Question: I am using 'jqPlot' in my page. I want to use '11 bar graphs' where the bar graph is shown as:
: Shows 'Yes'/'No' with the Dynamic values
: Shows 'Excellent'/'Good'/'Average'/'Poor'/'Very Poor' with the Dynamic values
Each bar graph having dynamic values which are fetched from the database.
'''
[WebMethod, ScriptMethod(ResponseFormat = ResponseFormat.Json)]
public static void FetchGraphData(string questionId)
{
string stQuery = @"SELECT
SUM(RESPONSE2=0) AS OBJECTIVE_CLEAR_NO,
SUM(RESPONSE2=1) AS OBJECTIVE_CLEAR_YES,
SUM(RESPONSE3=0) AS ACTIVE_PARTICIPATION_NO,
SUM(RESPONSE3=1) AS ACTIVE_PARTICIPATION_YES,
SUM(RESPONSE4=0) AS QUESTIONS_ANSWERED_NO,
SUM(RESPONSE4=1) AS QUESTIONS_ANSWERED_YES,
SUM(RESPONSE5=0) AS SPEAKER_INTERACTIVE_NO,
SUM(RESPONSE5=1) AS SPEAKER_INTERACTIVE_YES,
SUM(RESPONSE6=0) AS SESSION_ON_TIME_NO,
SUM(RESPONSE6=1) AS SESSION_ON_TIME_YES,
SUM(RESPONSE14=0) AS SESSION_HELPFUL_NO,
SUM(RESPONSE14=1) AS SESSION_HELPFUL_YES,
SUM(RESPONSE7=1) AS OBJECTIVES_CLARIFIED_EXCELLENT,
SUM(RESPONSE7=2) AS OBJECTIVES_CLARIFIED_GOOD,
SUM(RESPONSE7=3) AS OBJECTIVES_CLARIFIED_AVERAGE,
SUM(RESPONSE7=4) AS OBJECTIVES_CLARIFIED_POOR,
SUM(RESPONSE7=5) AS OBJECTIVES_CLARIFIED_VERY_POOR,
SUM(RESPONSE8=1) AS CONTENT_CLEAR_EXCELLENT,
SUM(RESPONSE8=2) AS CONTENT_CLEAR_GOOD,
SUM(RESPONSE8=3) AS CONTENT_CLEAR_AVERAGE,
SUM(RESPONSE8=4) AS CONTENT_CLEAR_POOR,
SUM(RESPONSE8=5) AS CONTENT_CLEAR_VERY_POOR,
SUM(RESPONSE9=1) AS SPEAKER_LEVEL_INTERACTION_EXCELLENT,
SUM(RESPONSE9=2) AS SPEAKER_LEVEL_INTERACTION_GOOD,
SUM(RESPONSE9=3) AS SPEAKER_LEVEL_INTERACTION_AVERAGE,
SUM(RESPONSE9=4) AS SPEAKER_LEVEL_INTERACTION_POOR,
SUM(RESPONSE9=5) AS SPEAKER_LEVEL_INTERACTION_VERY_POOR,
SUM(RESPONSE10=1) AS UTILIZE_LEARNING_SESSION_EXELLENT,
SUM(RESPONSE10=2) AS UTILIZE_LEARNING_SESSION_GOOD,
SUM(RESPONSE10=3) AS UTILIZE_LEARNING_SESSION_AVERAGE,
SUM(RESPONSE10=4) AS UTILIZE_LEARNING_SESSION_POOR,
SUM(RESPONSE10=5) AS UTILIZE_LEARNING_SESSION_VERY_POOR,
SUM(RESPONSE11=1) AS OVERALL_ABILITY_EXCELLENT,
SUM(RESPONSE11=2) AS OVERALL_ABILITY_GOOD,
SUM(RESPONSE11=3) AS OVERALL_ABILITY_AVERAGE,
SUM(RESPONSE11=4) AS OVERALL_ABILITY_POOR,
SUM(RESPONSE11=5) AS OVERALL_ABILITY_VERY_POOR
FROM
M_CTC_PARTICIPANT_FEEDBACK MCPF
LEFT JOIN
M_CTC_USERS MCU
ON
MCPF.FK_USER_CTC_MAPPING_ID = MCU.PK_ID
LEFT JOIN
M_CTC_INFO MCI
ON
MCI.PK_ID = MCU.FK_CTC_ID
WHERE
MCI.FK_INTERNAL_PRESENTER_ID =
DDLPRESENTERLIST.SELECTEDVALUE ;";
//Some codes need to be added now
}
'''
Please let me know, if simple method can be used or ajax should be used.
(its having static values, Need Dynamic Values from the query):
'''
function bargraph7() {
$.jqplot.config.enablePlugins = true;
// For horizontal bar charts, x an y values must will be "flipped"
// from their vertical bar counterpart.
line1 = [[50, "very_poor"], [100, "poor"], [120, "average"], [135, "good"], [150, "excellent"]];
$.jqplot('chart7', [line1], {
seriesColors: ['#FF0000', '#FF8C00', '#FFFF00', '#32CD32', '#006400'],
seriesDefaults: {
renderer: $.jqplot.BarRenderer,
// Show point labels to the right ('e'ast) of each bar.
// edgeTolerance of -15 allows labels flow outside the grid
// up to 15 pixels. If they flow out more than that, they
// will be hidden.
pointLabels: { show: true, location: 'e' },
// Rotate the bar shadow as if bar is lit from top right.
shadowAngle: 135,
// Here's where we tell the chart it is oriented horizontally.
rendererOptions: {
barDirection: 'horizontal',
barWidth: 11,
// Set varyBarColor to true to use the custom colors on the bars.
varyBarColor: true
}
},
axesDefaults: {
tickOptions: {
fontFamily: 'Georgia',
fontSize: '10pt',
angle: -30
}
},
grid: {
drawGridlines: false,
borderColor: 'transparent',
shadow: false,
drawBorder: false,
shadowColor: 'transparent'
},
axes: {
yaxis: {
renderer: $.jqplot.CategoryAxisRenderer
}
}
});
}
'''
I am using right now the following statement in Page_Load to show this bar graph which is having static values:
'''
Page.ClientScript.RegisterStartupScript(Page.GetType(), "PostbackClick", "bargraph7();", true);
'''

Similarly, I want to use other bar graphs but with dynamic values.
Now please let me know the following:
1) How a single jQuery function can be made common to show all the 11 bar graphs, bar graph id is as chart1, chart2.....chart11?
2) What should I add in jQuery/Codebehind to show the bar graphs having dynamic values?
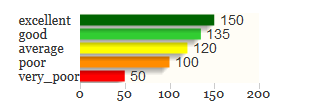
Answer: while you are triggering the method in the 'StatupScript' you can pass all the values for the plot so that,they can be displayed while loading.
'''
Page.ClientScript.RegisterStartupScript(Page.GetType(), "Graph",
"PlotBarGraph(" + "'chartId'" + ","
+ reader.value1 + "," + reader.value2 + ");", true);
'''
and in the js file (client side) you can define the 'PlotBarGraph()' as
'''
function PlotBarGraph(id , value1, value2) {
$.jqplot.config.enablePlugins = true;
// For horizontal bar charts, x an y values must will be "flipped"
// from their vertical bar counterpart.
line1 = [[value1, "No"], [value2, "Yes"]];
$.jqplot(id, [line1], {
seriesColors: ['#FF0000', '#006400'],
seriesDefaults: {
renderer: $.jqplot.BarRenderer,
// Show point labels to the right ('e'ast) of each bar.
// edgeTolerance of -15 allows labels flow outside the grid
// up to 15 pixels. If they flow out more than that, they
// will be hidden.
pointLabels: { show: true, location: 'e' },
// Rotate the bar shadow as if bar is lit from top right.
shadowAngle: 135,
// Here's where we tell the chart it is oriented horizontally.
rendererOptions: {
barDirection: 'horizontal',
barWidth: 11,
// Set varyBarColor to true to use
//the custom colors on the bars.
varyBarColor: true
}
},
axesDefaults: {
tickOptions: {
fontFamily: 'Georgia',
fontSize: '10pt',
angle: -30
}
},
grid: {
drawGridlines: false,
borderColor: 'transparent',
shadow: false,
drawBorder: false,
shadowColor: 'transparent'
},
axes: {
yaxis: {
renderer: $.jqplot.CategoryAxisRenderer
}
}
});
}
'''
Hope this will work properly and your problem will be solved..:-)